Question: I'm trying to figure out howto do a folded banner with a red border using css.
Is it possible to do a smiliar one to the picture below?

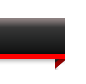
Answer: Can be done with psuedo-elements.
<URL>
'''
div::before {
content: "";
position: absolute;
height: 0;
width: 0;
right: 0;
bottom: -12px;
border-bottom: 10px solid transparent;
border-left: 10px solid #AA0000;
}
'''